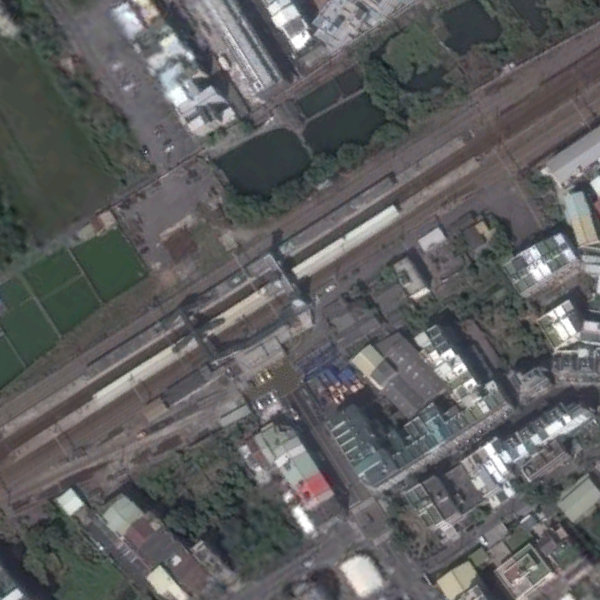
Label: RailwayStation